Field crop: maize
Growth stage: 2
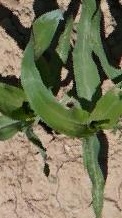
Species: maize